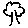
Label: tree